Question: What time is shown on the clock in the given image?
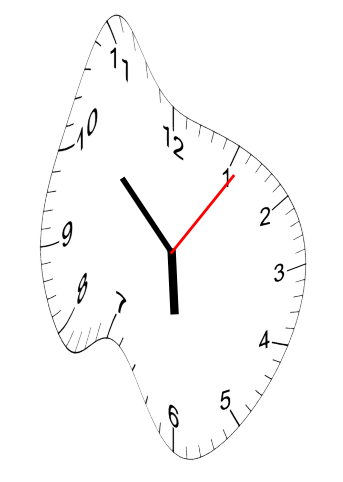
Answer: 05:52:06